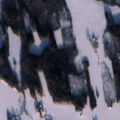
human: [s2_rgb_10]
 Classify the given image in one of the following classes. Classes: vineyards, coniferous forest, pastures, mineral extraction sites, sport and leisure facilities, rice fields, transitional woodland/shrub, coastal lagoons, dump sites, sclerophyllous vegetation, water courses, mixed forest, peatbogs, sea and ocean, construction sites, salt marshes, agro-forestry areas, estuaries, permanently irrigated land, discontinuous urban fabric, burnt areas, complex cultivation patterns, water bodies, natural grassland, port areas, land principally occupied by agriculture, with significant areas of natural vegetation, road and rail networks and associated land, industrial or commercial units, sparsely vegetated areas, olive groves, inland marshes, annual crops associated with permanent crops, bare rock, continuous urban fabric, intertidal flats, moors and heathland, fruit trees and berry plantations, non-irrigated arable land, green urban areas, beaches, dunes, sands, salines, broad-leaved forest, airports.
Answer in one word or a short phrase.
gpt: land principally occupied by agriculture, with significant areas of natural vegetation, mixed forest, water bodies